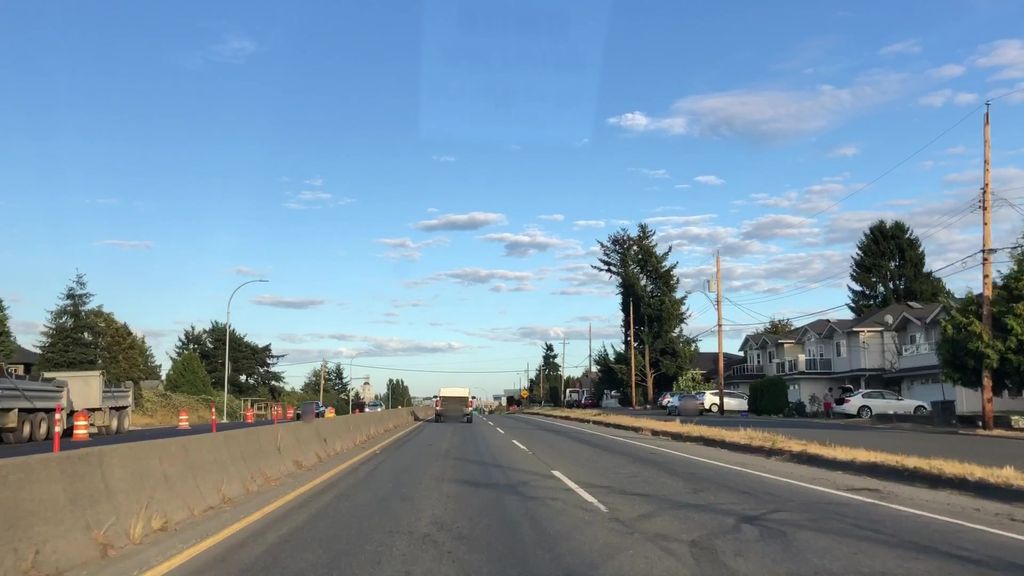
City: victoria